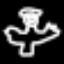
Label: angel